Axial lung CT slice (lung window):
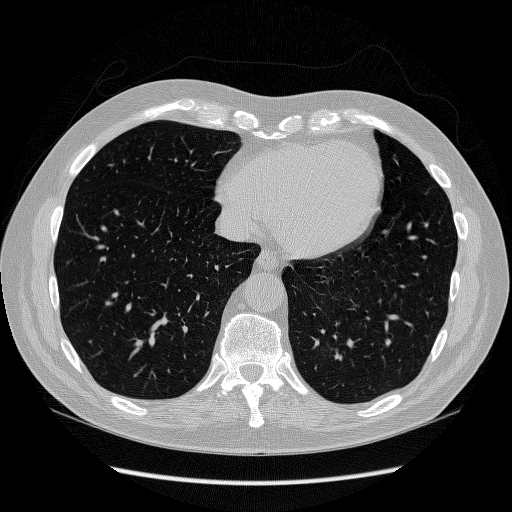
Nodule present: no